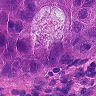
Metastatic tissue present: yes